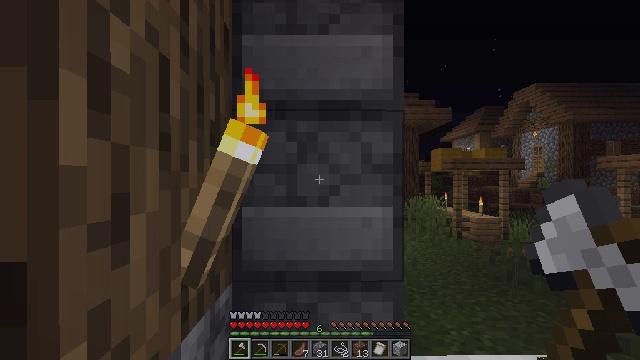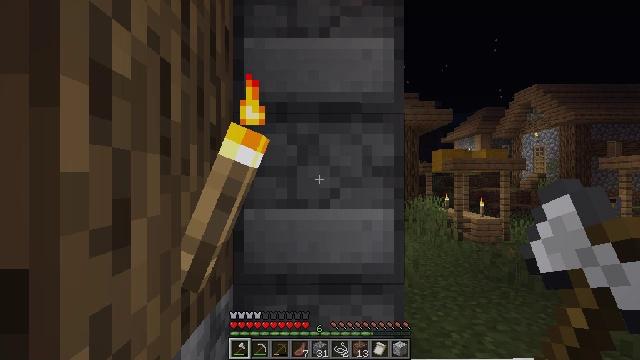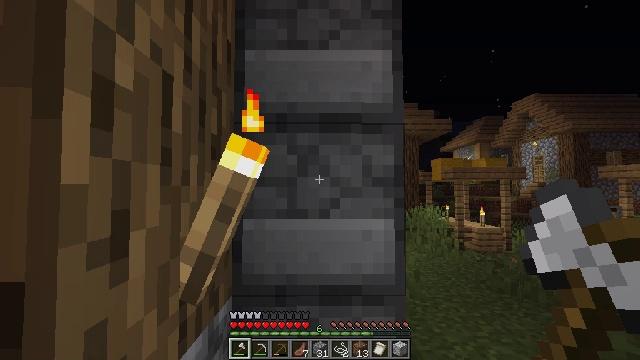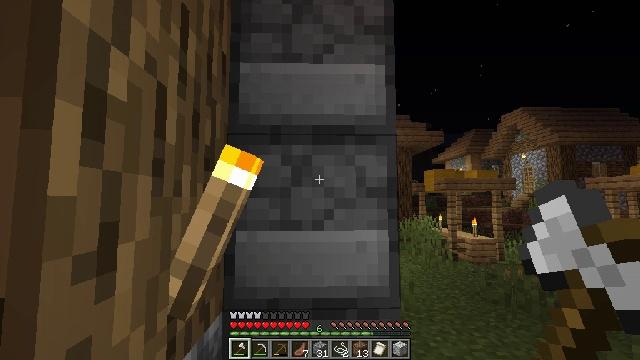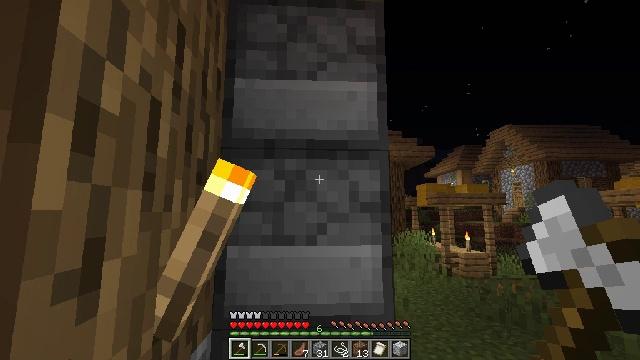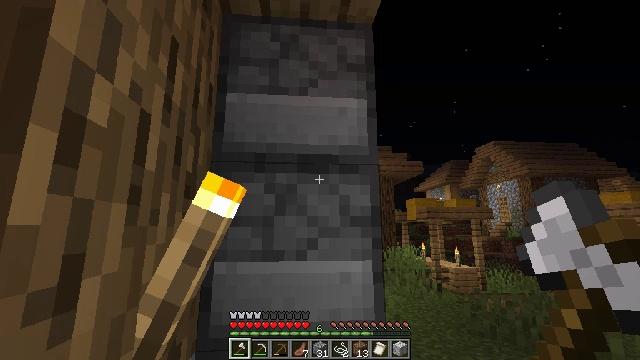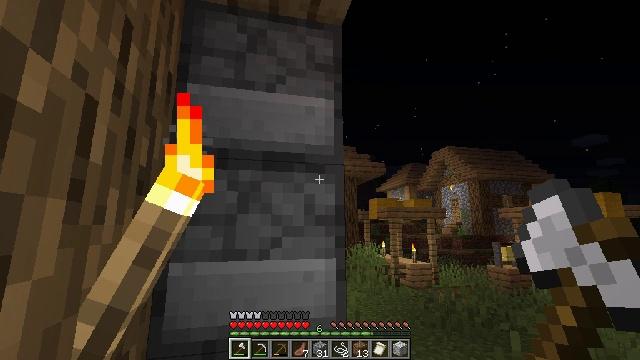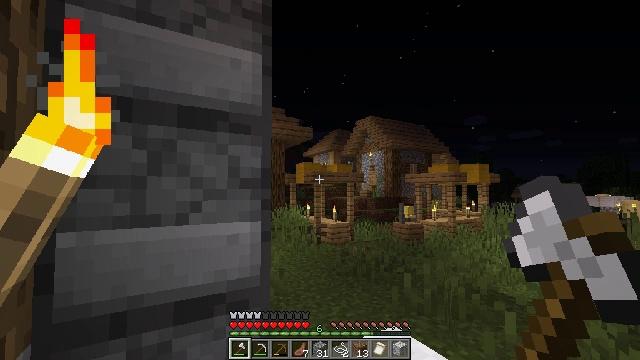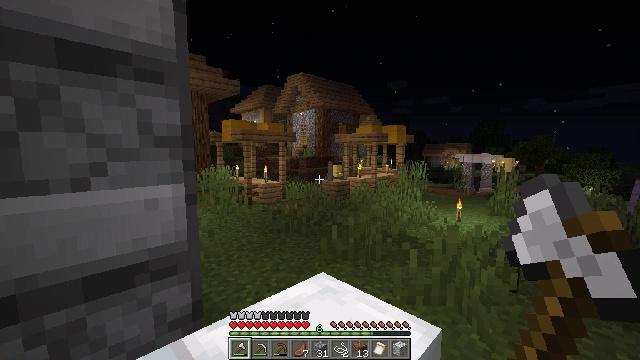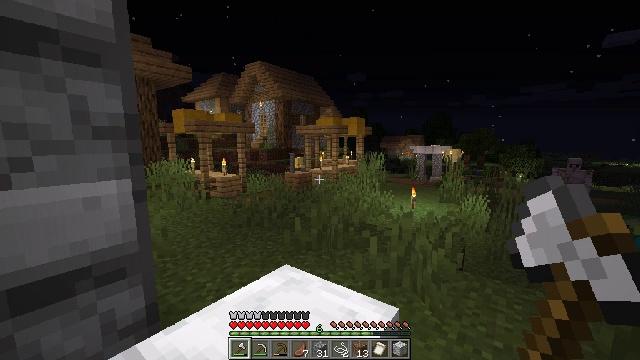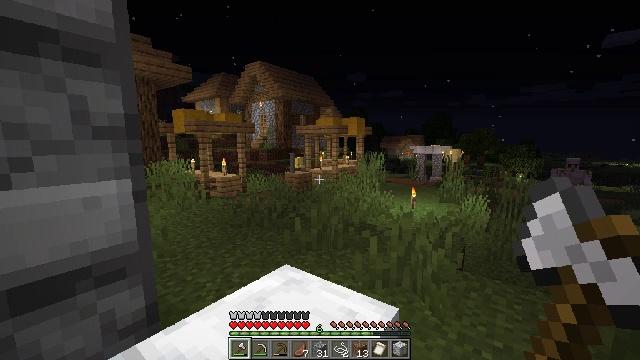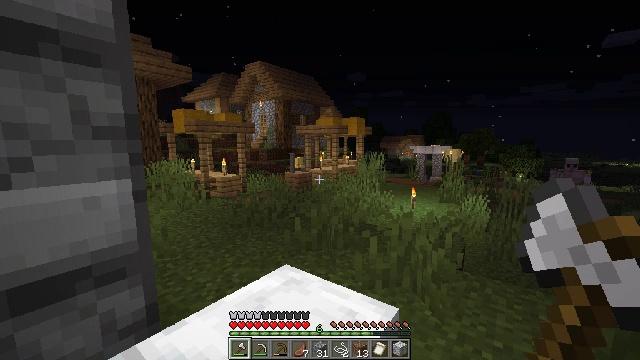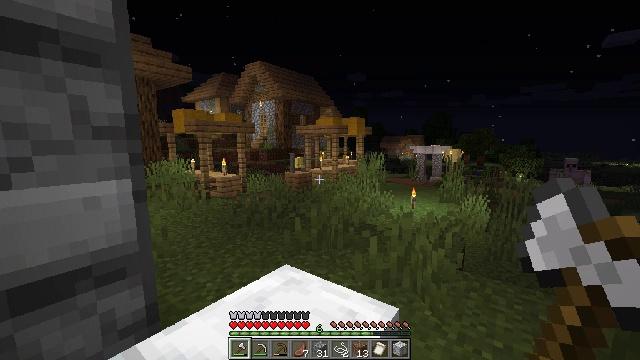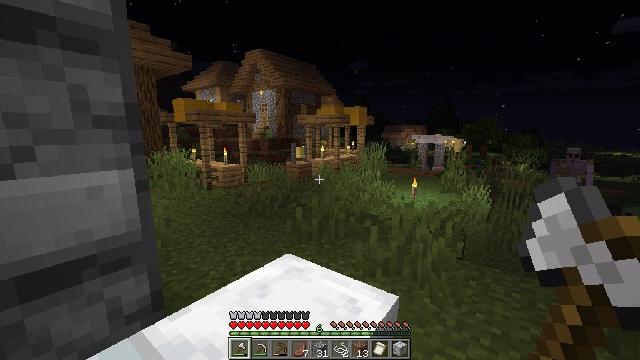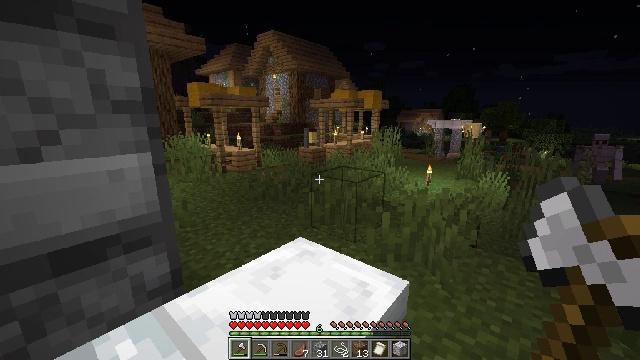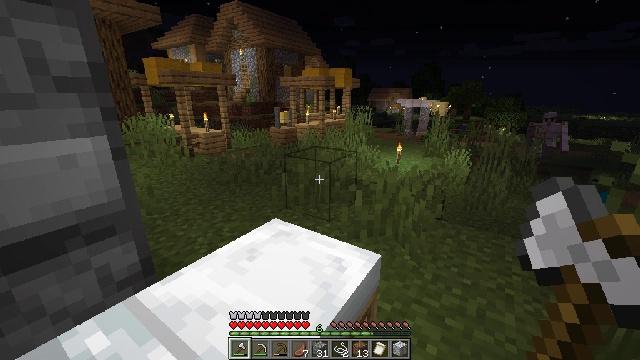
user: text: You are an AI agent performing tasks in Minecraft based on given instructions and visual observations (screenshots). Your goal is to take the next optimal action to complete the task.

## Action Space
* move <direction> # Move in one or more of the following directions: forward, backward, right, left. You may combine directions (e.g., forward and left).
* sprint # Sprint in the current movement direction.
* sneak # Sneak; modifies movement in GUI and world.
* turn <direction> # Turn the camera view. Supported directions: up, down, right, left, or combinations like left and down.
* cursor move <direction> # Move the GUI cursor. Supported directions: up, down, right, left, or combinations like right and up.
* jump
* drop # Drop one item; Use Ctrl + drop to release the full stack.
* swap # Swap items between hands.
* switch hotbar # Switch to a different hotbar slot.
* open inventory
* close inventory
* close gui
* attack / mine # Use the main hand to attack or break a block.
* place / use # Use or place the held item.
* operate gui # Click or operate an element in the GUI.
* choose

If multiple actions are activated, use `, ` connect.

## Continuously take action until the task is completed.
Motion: motion action
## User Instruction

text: Take down the purple wall banner.
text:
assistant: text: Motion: no_op
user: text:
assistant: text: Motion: turn up
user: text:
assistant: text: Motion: turn right and up
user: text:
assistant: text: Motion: turn right and up
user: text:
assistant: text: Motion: turn right and up
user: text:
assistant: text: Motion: turn right
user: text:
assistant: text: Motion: turn right and down
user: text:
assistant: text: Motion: turn right and down
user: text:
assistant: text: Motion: turn right and down
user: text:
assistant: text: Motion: no_op
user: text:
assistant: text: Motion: no_op
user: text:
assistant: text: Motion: no_op
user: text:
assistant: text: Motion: turn down
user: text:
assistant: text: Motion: turn left and down
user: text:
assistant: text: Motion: turn right and down
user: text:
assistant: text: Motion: turn right and down
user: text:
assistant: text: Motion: turn right
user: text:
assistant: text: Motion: no_op
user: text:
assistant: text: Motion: no_op
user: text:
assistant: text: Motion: turn down
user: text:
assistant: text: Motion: turn left and down
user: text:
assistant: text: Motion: no_op
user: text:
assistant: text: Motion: move forward
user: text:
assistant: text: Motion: move forward
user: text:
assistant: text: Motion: move forward, turn left and up
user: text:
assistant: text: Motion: move forward and move right, turn left and up
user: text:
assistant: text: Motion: move forward and move right, turn left and up
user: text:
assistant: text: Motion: move forward and move right, turn left and up
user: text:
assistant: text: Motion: move forward and move right
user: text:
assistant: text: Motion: move forward and move right